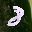
Label: 8